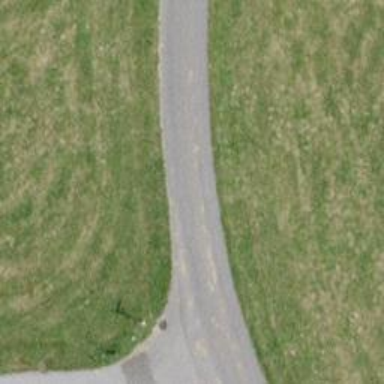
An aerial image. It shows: Unclassified road with grade 1 track type.